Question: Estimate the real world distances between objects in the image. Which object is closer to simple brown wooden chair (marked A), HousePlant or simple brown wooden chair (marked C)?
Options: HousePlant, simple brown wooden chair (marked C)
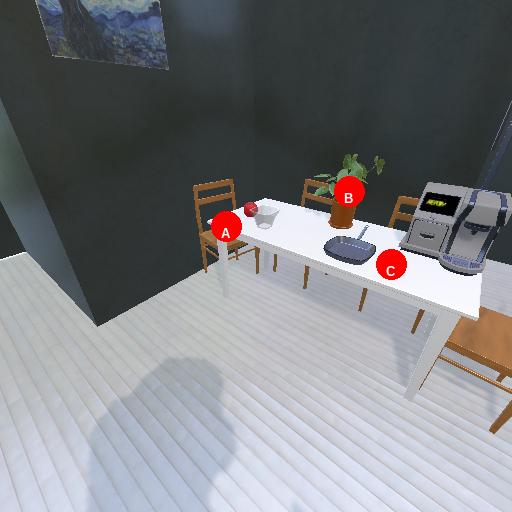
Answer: HousePlant